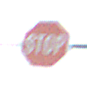
Verkehrszeichen: Stop
Umgebung: Outdoor, Nature
Tageszeit: SunriseSunset
Wetter: PartlyCloudy
Licht: Natural
Jahreszeit: NotSpecified
Kontrast: MediumContrast